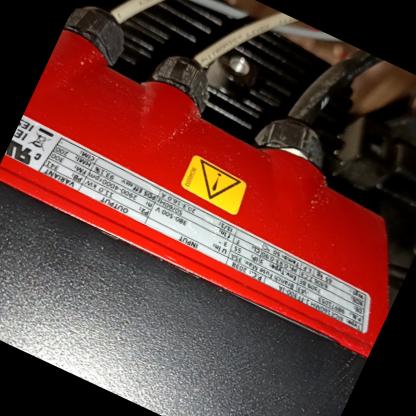
Klasa: tabliczka-znamionowa